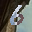
Label: 6